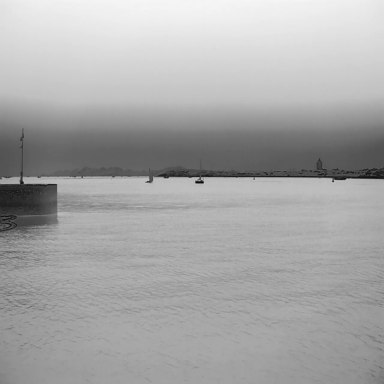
There are eight objects shown in the infrared image, including a container_ship, three sailboats, and four bulk_carriers.